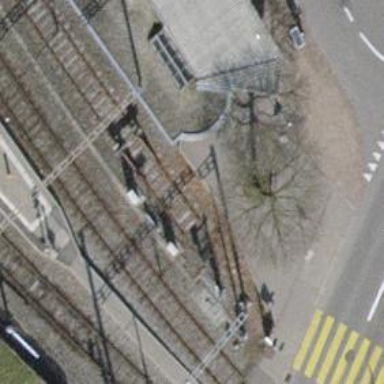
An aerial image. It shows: Railway buffer stop.